Question: I have the following function for which I want to find the extrema using matlab.

That function has to use the "normcdf" function in matlab in order to get the results but when I'm trying to create the symbolic function I get back some errors.
The input I give is the following:
'''
syms z fz t sz
fv = 1000 * ((z * fz * normcd(t,fz,sz)) / (20 * 50 * normcd(t,50,20))) + 1000 * normcdf((20 * 50 * normcd(t,50,20) + z * fz * normcd(t,fz,sz)) / 2000, 50 * normcd(t,50,20), 20) - 10 * z
'''
and the errors I get back are the following:
'''
??? Error using ==> sym.le at 11
Function 'le' is not implemented for MuPAD symbolic objects.
Error in ==> normcdf at 57
sigma(sigma <= 0) = NaN;
'''
Does anyone know how I can get around that? Thanks in advance.
I forgot to mention that I use matlab version R2009a.
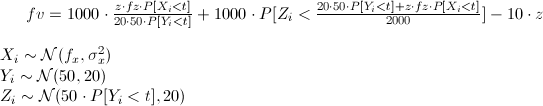
Answer: I found a way around it. Instead of using 'normcdf' one can use its equivalent equation with 'erf' which then works fine.
'''
normcdf(x,mu,sig) = (1+erf((x-mu)/sig/sqrt(2)))/2
'''